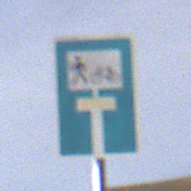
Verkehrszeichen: SackgasseRadverkehrFussgaengerDurchlaessig
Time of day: MorningAfternoon
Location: Outdoor (Nature)
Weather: PartlyCloudy
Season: NotSpecified
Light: Natural